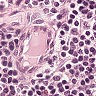
Metastatic tissue present: no